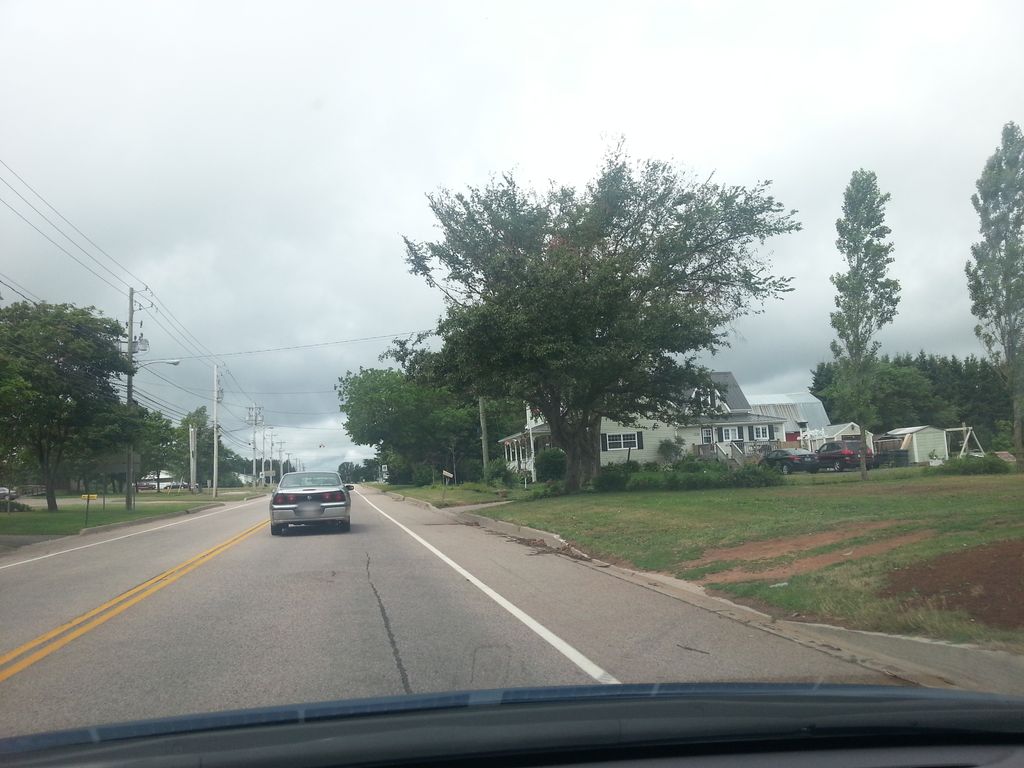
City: charlottetown